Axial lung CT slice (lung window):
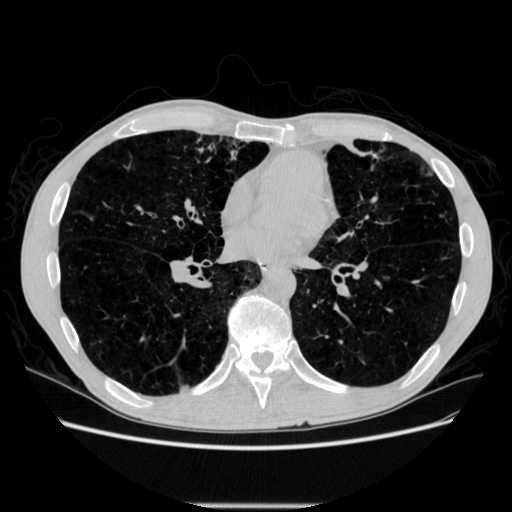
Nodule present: yes
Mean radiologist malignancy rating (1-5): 3